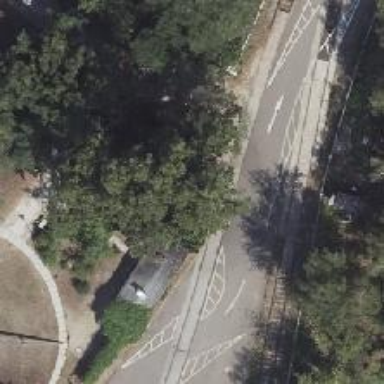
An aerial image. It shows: Railway crossing.